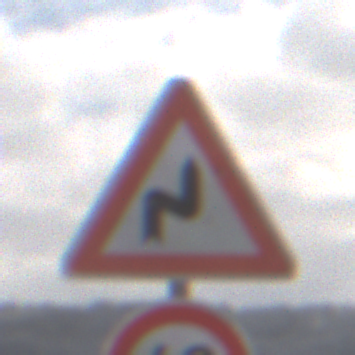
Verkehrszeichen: DoppelkurveRechts
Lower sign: Geschwindigkeit60
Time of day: MorningAfternoon
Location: Outdoor (Nature)
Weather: PartlyCloudy
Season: Winter
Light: Natural